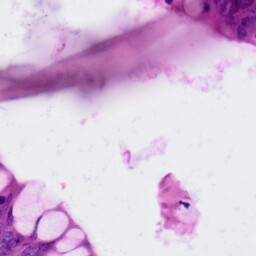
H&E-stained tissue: Colon